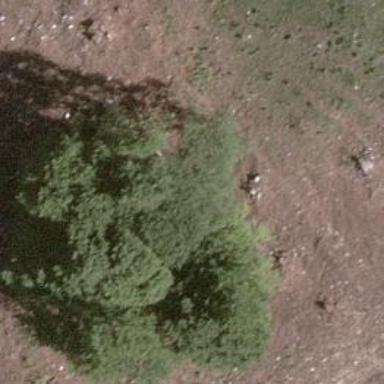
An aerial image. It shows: Beautiful tree in nature.